Question: I want to seperate my divs into something like the image below using flexbox but i'm not sure how to do it. Do I need to use absolute positions for it or does flexbox have a way to approach it without too much issue?

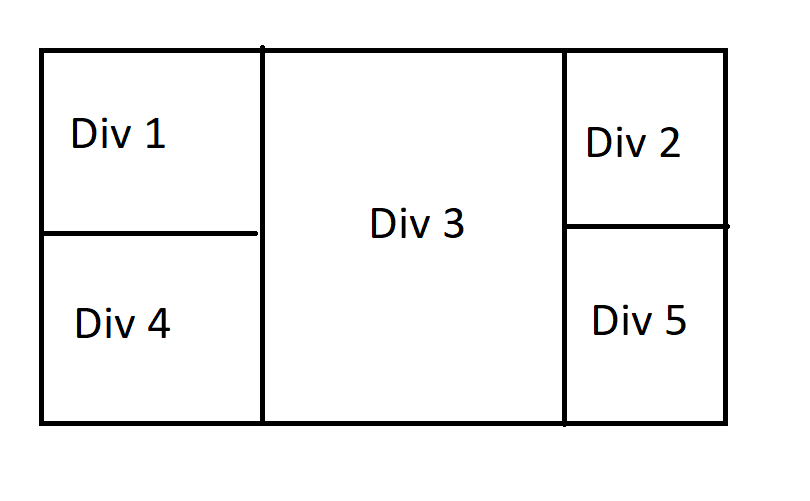
Answer: <URL>
What you have described is definitely possible. I have provided a rough outline of how it can be achieved below. <URL> should fill in the blanks for you. Essentially you need a container which has the 'display: flex' and 'flex-direction: row' attributes. Then the children inside the container will need the 'flex-direction' and 'flex-grow' attributes set appropriately.
You should also check <URL> to see if flexbox is supported by the browsers you are targeting.
You will also have to set the <URL> if you want to reorder the HTML elements - thanks to @BugsArePeopleToo who brought this up in a comment.